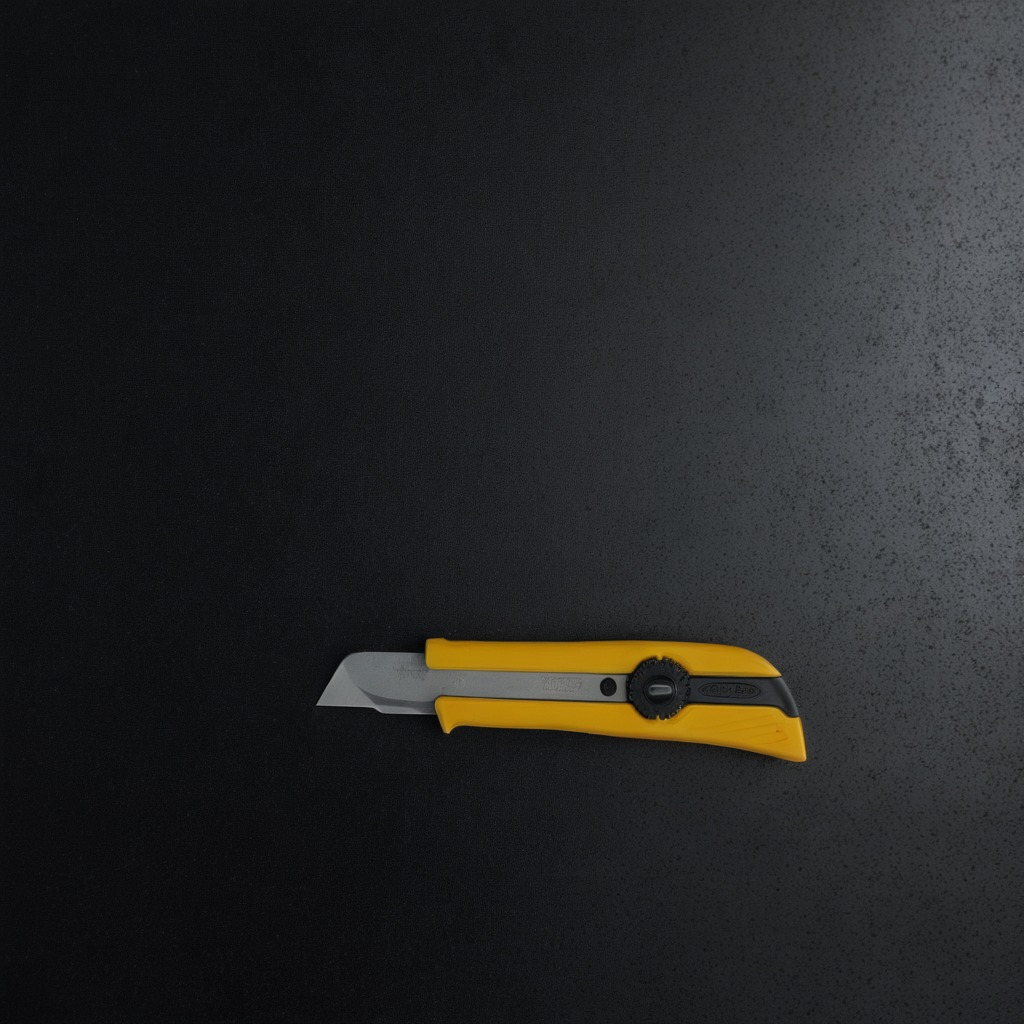
A utility knife lying on a clean granite tabletop covered with a black rubber mat inside a workshop at night dim ambient light soft shadows worn but beneath the mat